Interaction volume radius: 5 \u00c5
Interaction volume height: 10 \u00c5
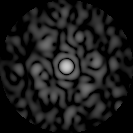
Disorder parameter: 0.77